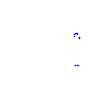
Particle: kaon